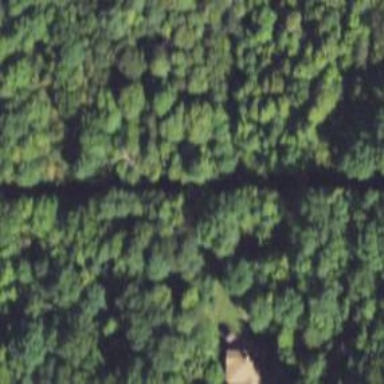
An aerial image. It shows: Path.